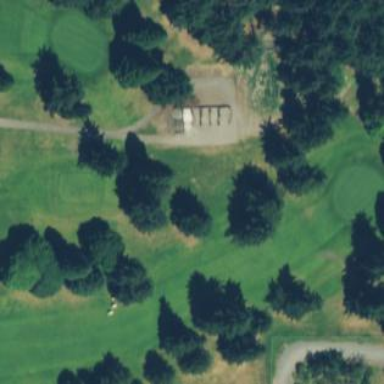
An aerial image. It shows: Well-maintained grassy area known as the fairway on golf course.